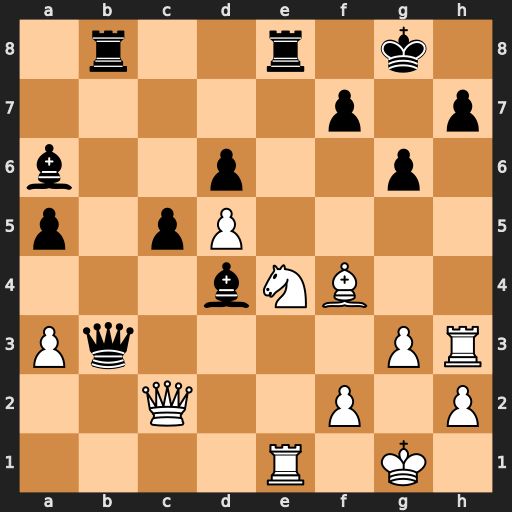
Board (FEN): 1r2r1k1/5p1p/b2p2p1/p1pP4/3bNB2/Pq4PR/2Q2P1P/4R1K1
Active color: w
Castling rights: -
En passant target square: -
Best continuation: Qxb3 Rxb3 Nf6+ Kg7 Nxe8+